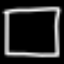
Label: square